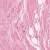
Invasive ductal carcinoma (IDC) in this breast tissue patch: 0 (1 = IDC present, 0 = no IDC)